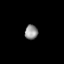
Tissue: lung
Cell type: T cells
Senescence score: 0.1494
Nuclear area (px): 185
Mean DAPI intensity: 144.049